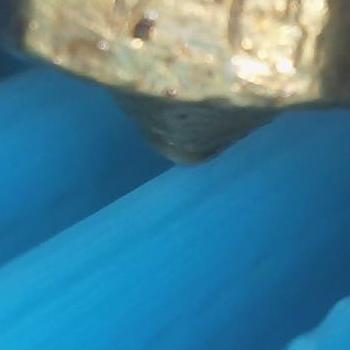
Flow rate: 37%